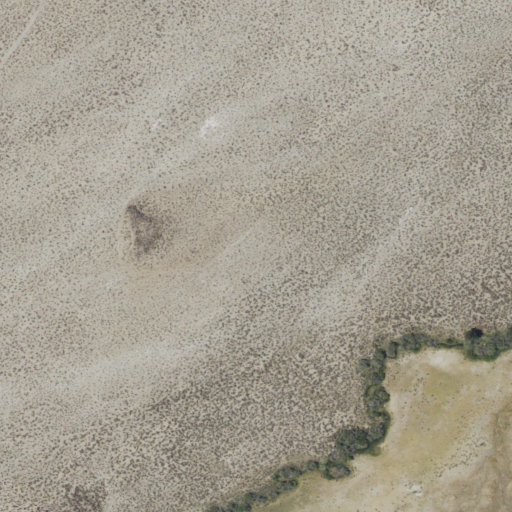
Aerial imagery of plain(s) in California named Indian Meadow containing shrub, woody wetlands, medium intensity development, and high intensity development